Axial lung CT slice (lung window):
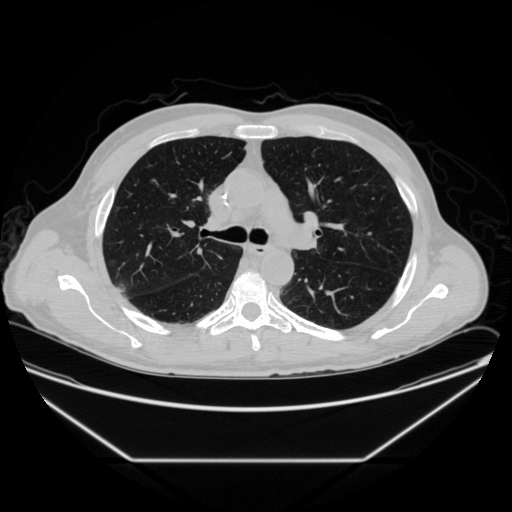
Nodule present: yes
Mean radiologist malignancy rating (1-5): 2.75